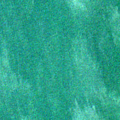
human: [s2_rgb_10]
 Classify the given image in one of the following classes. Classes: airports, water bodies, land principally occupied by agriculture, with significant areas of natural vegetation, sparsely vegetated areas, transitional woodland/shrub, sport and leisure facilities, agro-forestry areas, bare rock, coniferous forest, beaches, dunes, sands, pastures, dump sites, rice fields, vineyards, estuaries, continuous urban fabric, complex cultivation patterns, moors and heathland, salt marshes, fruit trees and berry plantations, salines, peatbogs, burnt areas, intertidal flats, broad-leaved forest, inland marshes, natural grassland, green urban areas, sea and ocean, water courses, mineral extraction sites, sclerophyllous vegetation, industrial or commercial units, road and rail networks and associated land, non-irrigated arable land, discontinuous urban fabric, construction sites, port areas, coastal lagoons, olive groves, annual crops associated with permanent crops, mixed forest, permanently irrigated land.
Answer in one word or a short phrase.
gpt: sea and ocean